Field crop: maize
Growth stage: 2
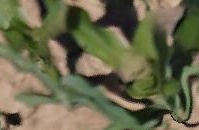
Species: maize